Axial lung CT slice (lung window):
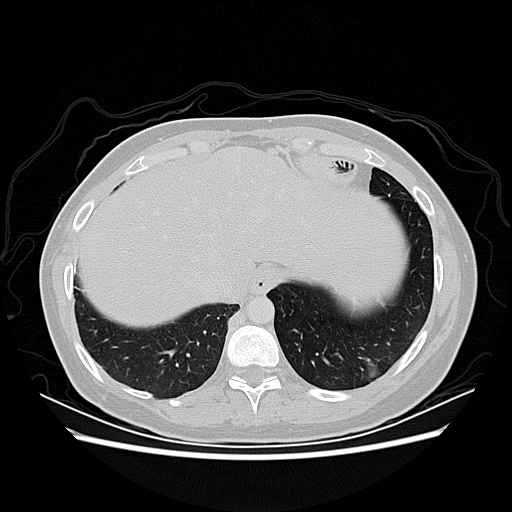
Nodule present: no